Question: I'm having problems understanding how a 'TreeViewer''s item is highlighted while a user is dragging an item.
Here's what happens: I start dragging the bottom item within the 'Treeviewer', and the items next to it highlight accordingly. The problem is, I can't get the highlighted item from the 'DragOver' event. But if i drop the item from this position, the event in 'Drop' method will have the "item" field holding the highlighted item. The tree's selection isn't changed when the highlight occurs
What i want to do: I want to change the image of the pointer according to the highlighted item. The problem is I don't know how to understand which one is highlighted. Another mistery to me is that in the Drop method the highlighted item will be the target of the drop (the secont Field from the top, in this case). I do not want to use 'SWT.FULL_SELECTION'
Here's the image:

Source snippets (what i want is the functionality of 'DragOver' in cases when I'm not directly hovering over an item)
'''
final DropTarget valuesTarget = new DropTarget(tree, DND.DROP_MOVE);
valuesTarget.addDropListener(new DropTargetAdapter()
@Override
public void dragOver(DropTargetEvent event)
{
if (transfer.isSupportedType(event.currentDataType))
{
final DropTarget target = (DropTarget)event.widget;
final Tree tree = (Tree)target.getControl();
final Point relativeDropPoint = getRelativeDropPoint(event);
final TreeItem targetItem = tree.getItem(relativeDropPoint);
if (targetItem != null)
{
event.feedback =
DND.FEEDBACK_SELECT | DND.FEEDBACK_SCROLL;
if (event.item.getData() instanceof NotAcceptableClass)
{
event.detail = DND.DROP_NONE;
}
}
}
}
private Point getRelativeDropPoint(DropTargetEvent event)
{
final Tree tree = (Tree)((DropTarget)event.widget).getControl();
final Point tableLocation = tree.toDisplay(0, 0);
return new Point(event.x - tableLocation.x, event.y
- tableLocation.y);
}
'''
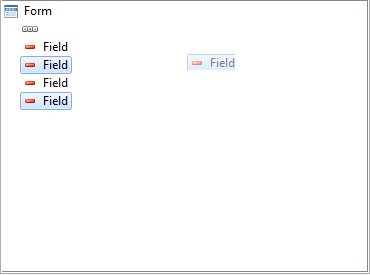
Answer: Take the 'TreeItem' directly from 'DropTargetEvent.item'.
---
If you would be using JFace 'TreeViewer' with associated content and label providers then you could use <URL>, which would take care of resolving the item.